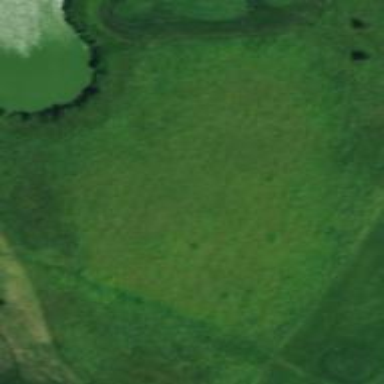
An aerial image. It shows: Rough area in golf course.